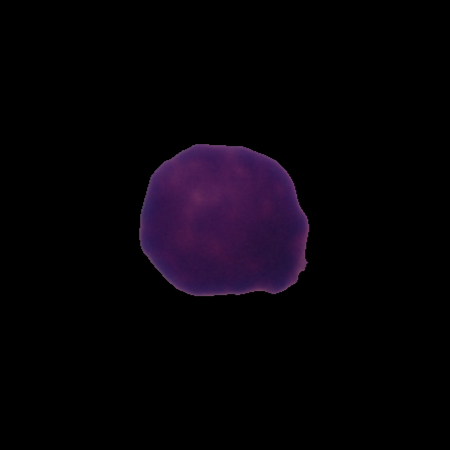
Label: healthy